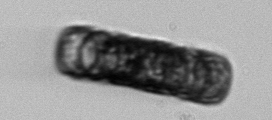
Label: Paralia_sulcata